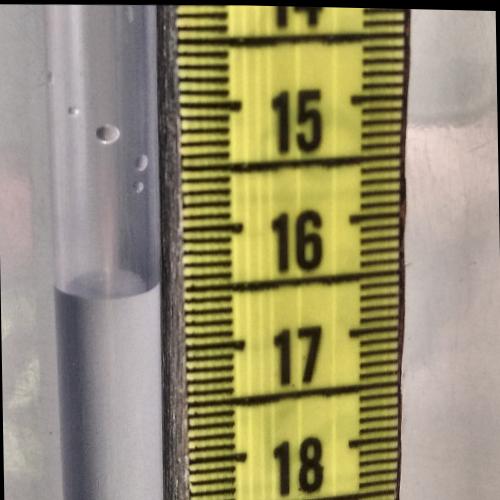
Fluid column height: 16.5 cm